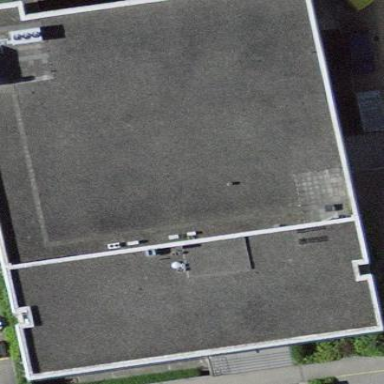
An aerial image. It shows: Industrial building with flat roof.